Field crop: maize
Growth stage: 1
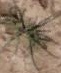
Species: salsola